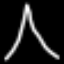
Label: The Eiffel Tower